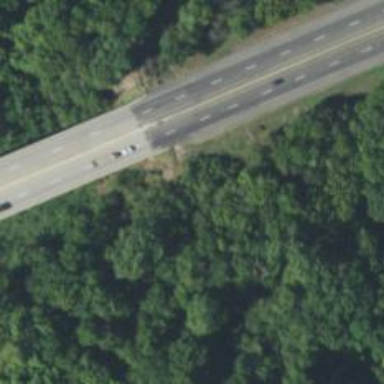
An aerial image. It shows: Beam bridge on motorway.